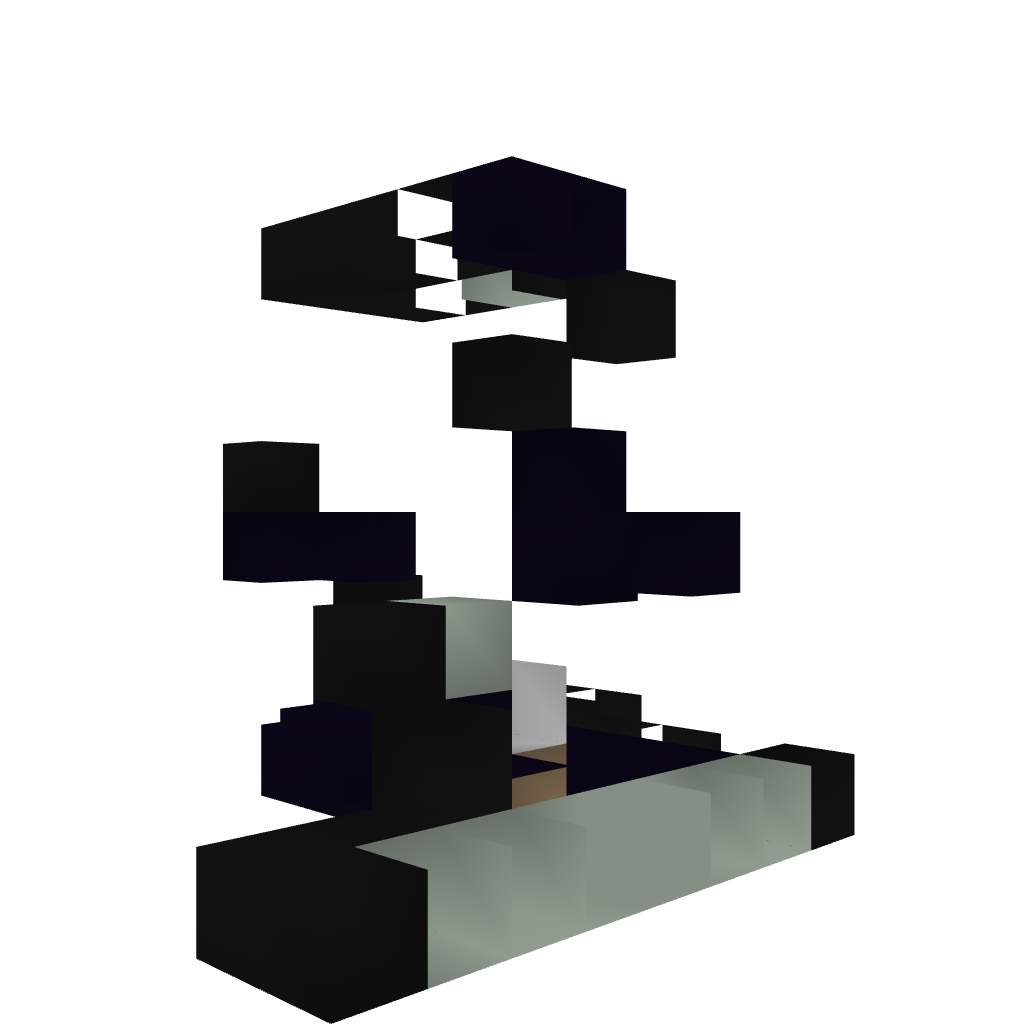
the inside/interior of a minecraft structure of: Dispenser Cannon MK 1